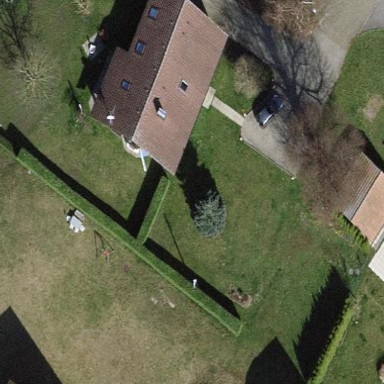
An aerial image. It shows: Simple house.